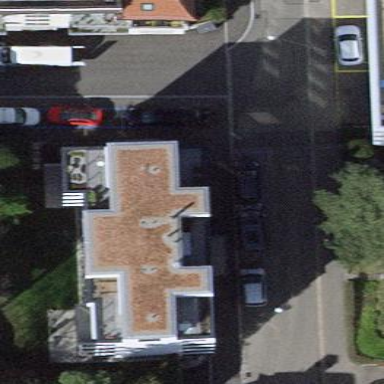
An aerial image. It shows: Building with flat roof oriented across its structure.